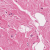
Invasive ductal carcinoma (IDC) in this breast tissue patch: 0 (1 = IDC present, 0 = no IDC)